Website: crate-barrel
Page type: newsletter-management
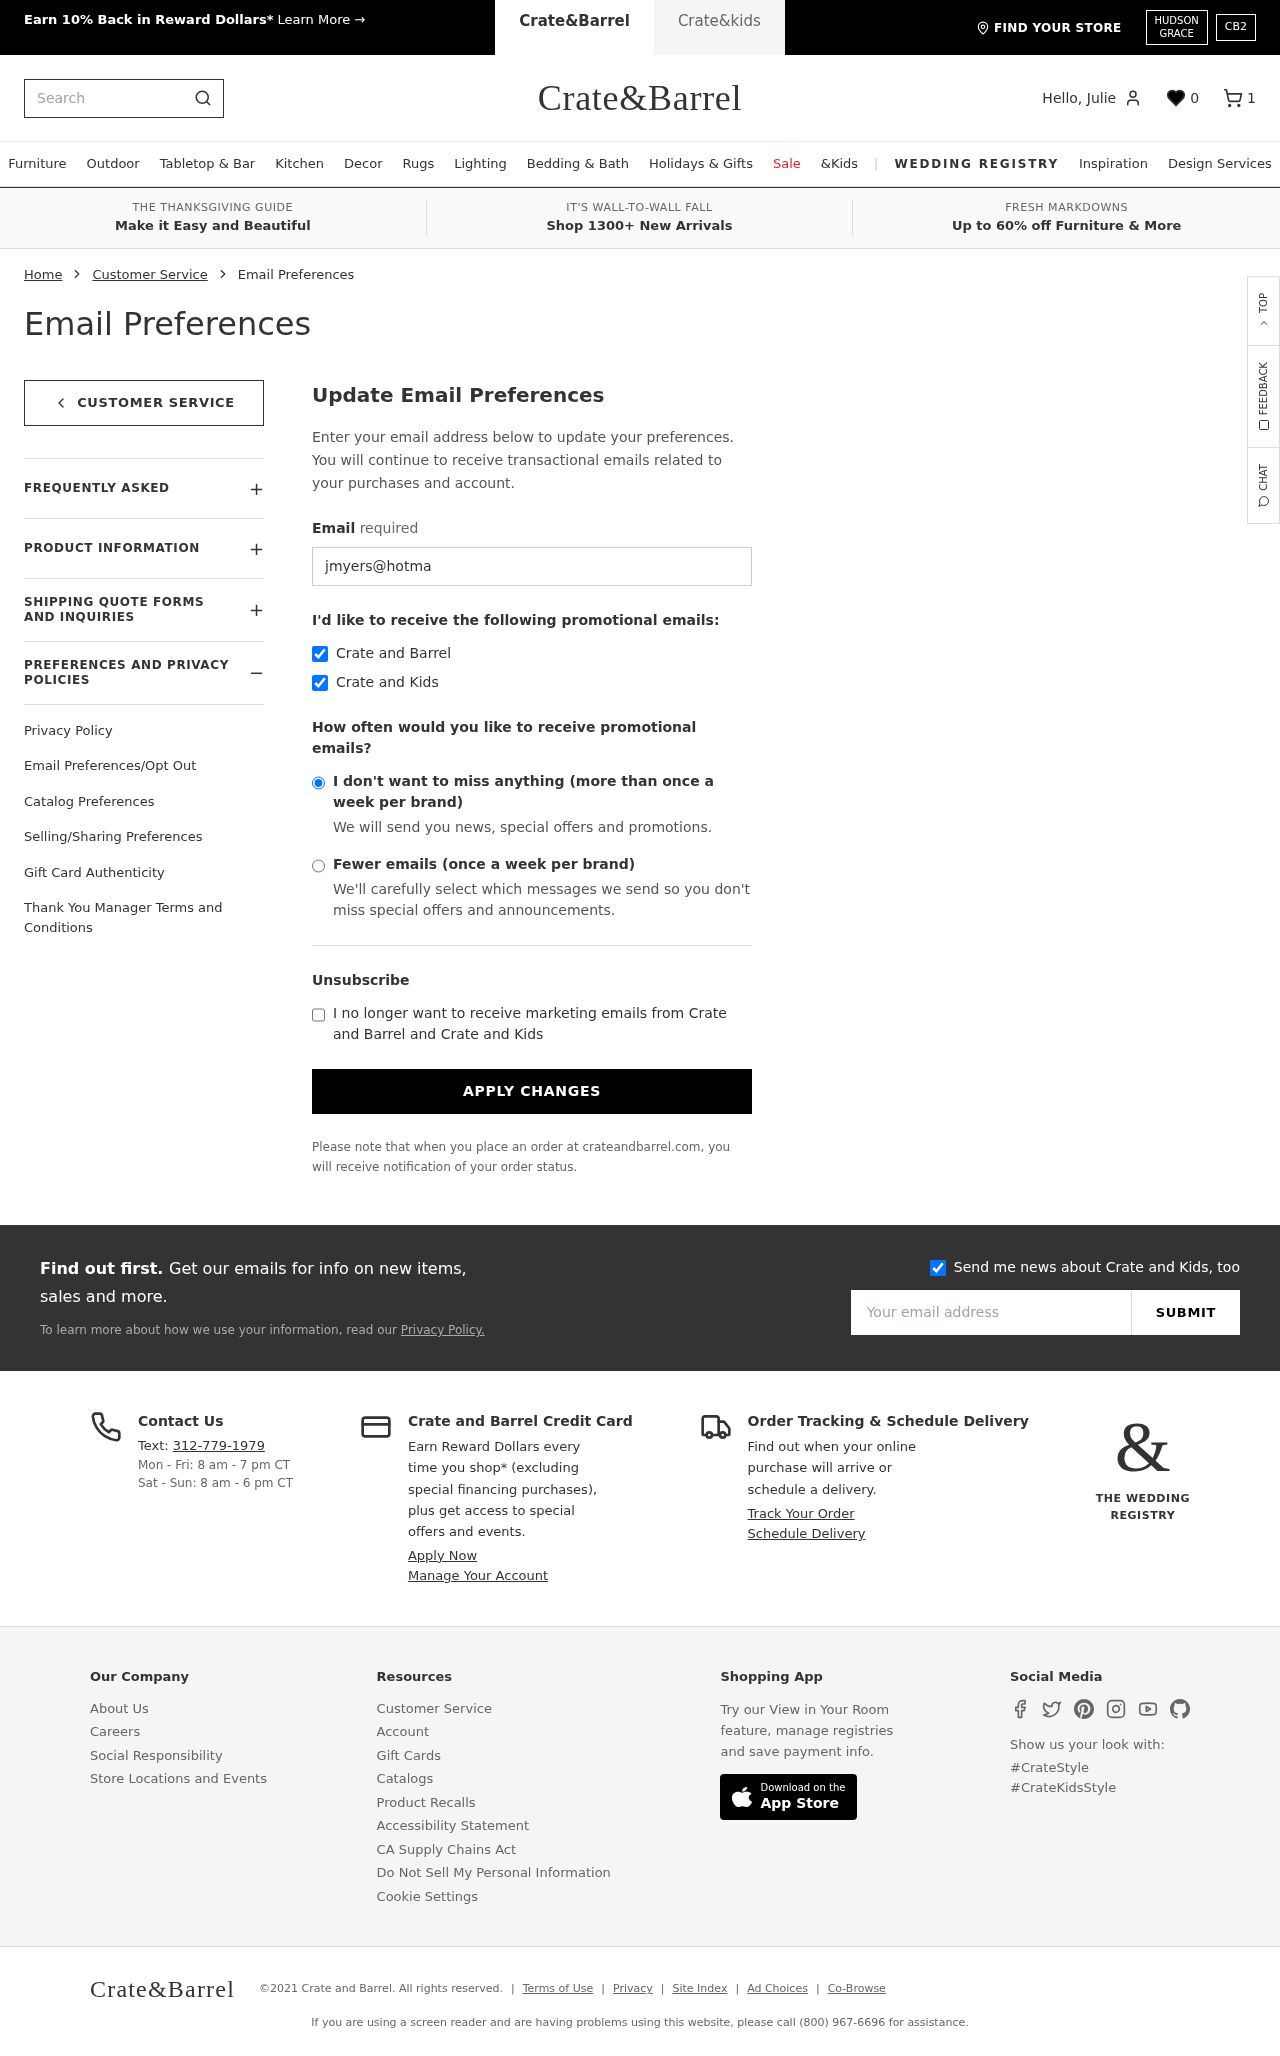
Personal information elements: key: PII_EMAIL
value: jmyers@hotmail.com
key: PII_FIRSTNAME
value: Julie
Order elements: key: ORDER_NUM_ITEMS
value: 1
Search elements: key: HEADER_SEARCH
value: Search
Other elements: key: FAVORITES_COUNT
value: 0